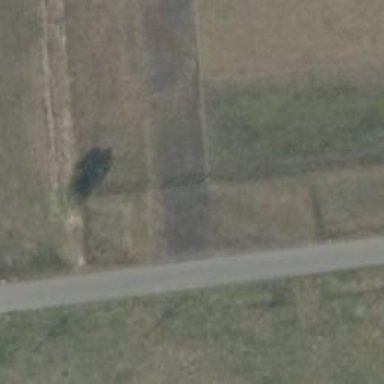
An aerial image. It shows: Gravel driveway for service vehicles.